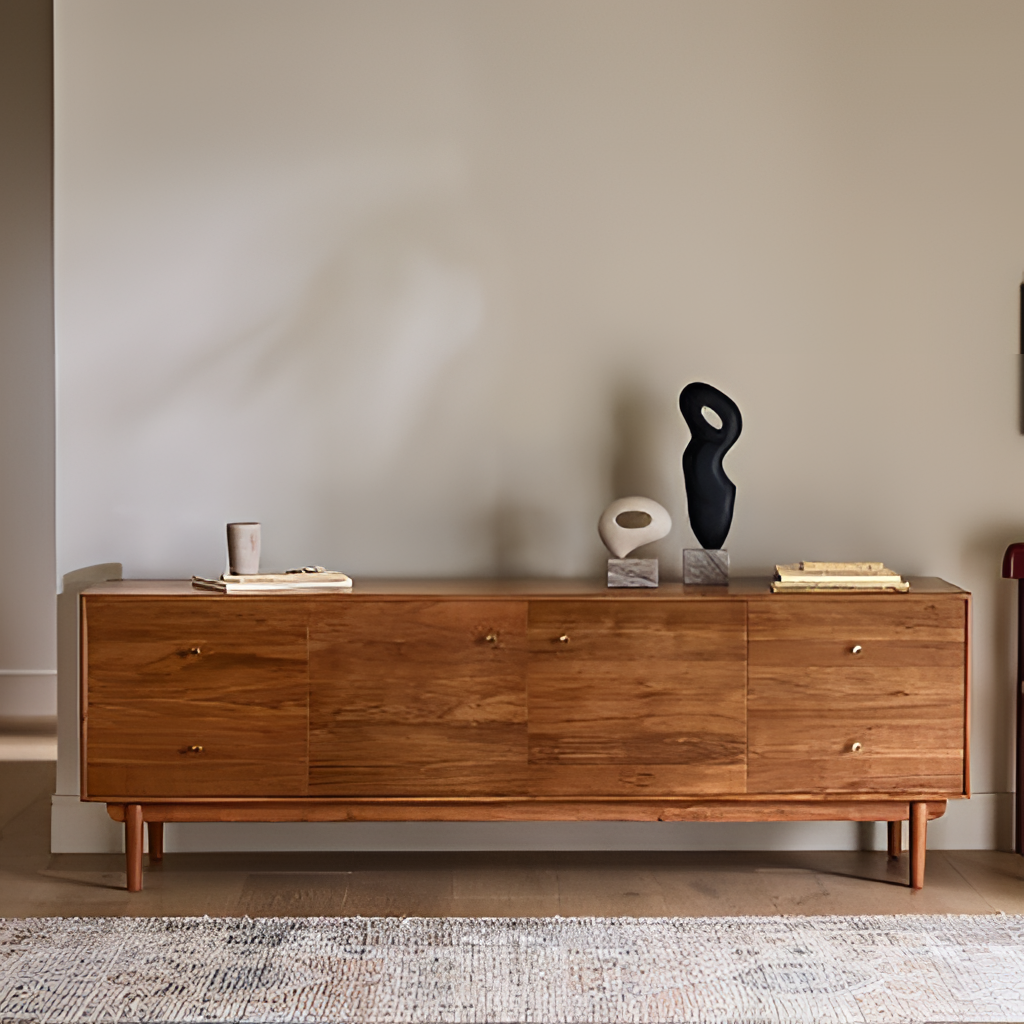
living room, brown wood sideboard, paint wallpaper, with solid pattern, mid-century modern, wood flooring, with plank pattern